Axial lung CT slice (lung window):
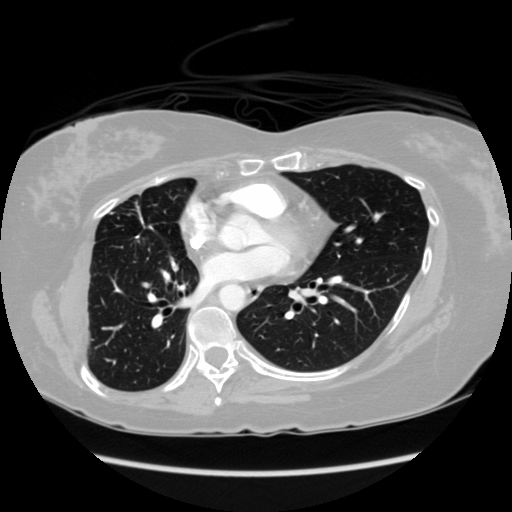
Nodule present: no